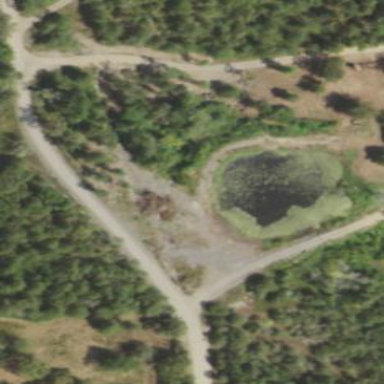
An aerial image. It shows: Serene pond surrounded by nature.